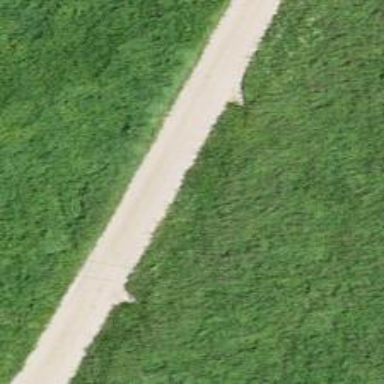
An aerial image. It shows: Unpaved track with grade3 tracktype.